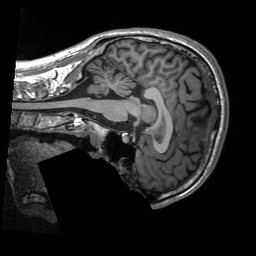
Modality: T1w
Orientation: sagittal
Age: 26
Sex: male
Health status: healthy
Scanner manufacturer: siemens
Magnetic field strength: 3 T
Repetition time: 2.3 s
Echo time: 0.00229 s